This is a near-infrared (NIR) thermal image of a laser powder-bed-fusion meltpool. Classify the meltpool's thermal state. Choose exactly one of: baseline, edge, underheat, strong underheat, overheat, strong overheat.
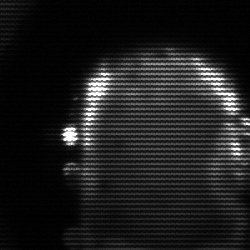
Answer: baseline